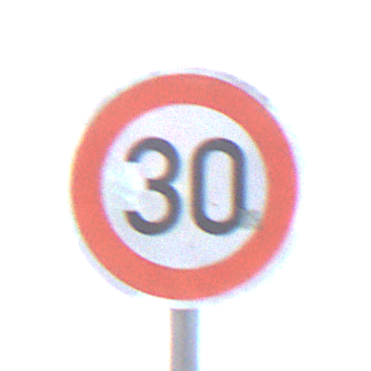
Verkehrszeichen: Geschwindigkeit30
Umgebung: Outdoor, Suburban
Tageszeit: MorningAfternoon
Wetter: Overcast
Licht: Natural
Jahreszeit: NotSpecified
Kontrast: LowContrast